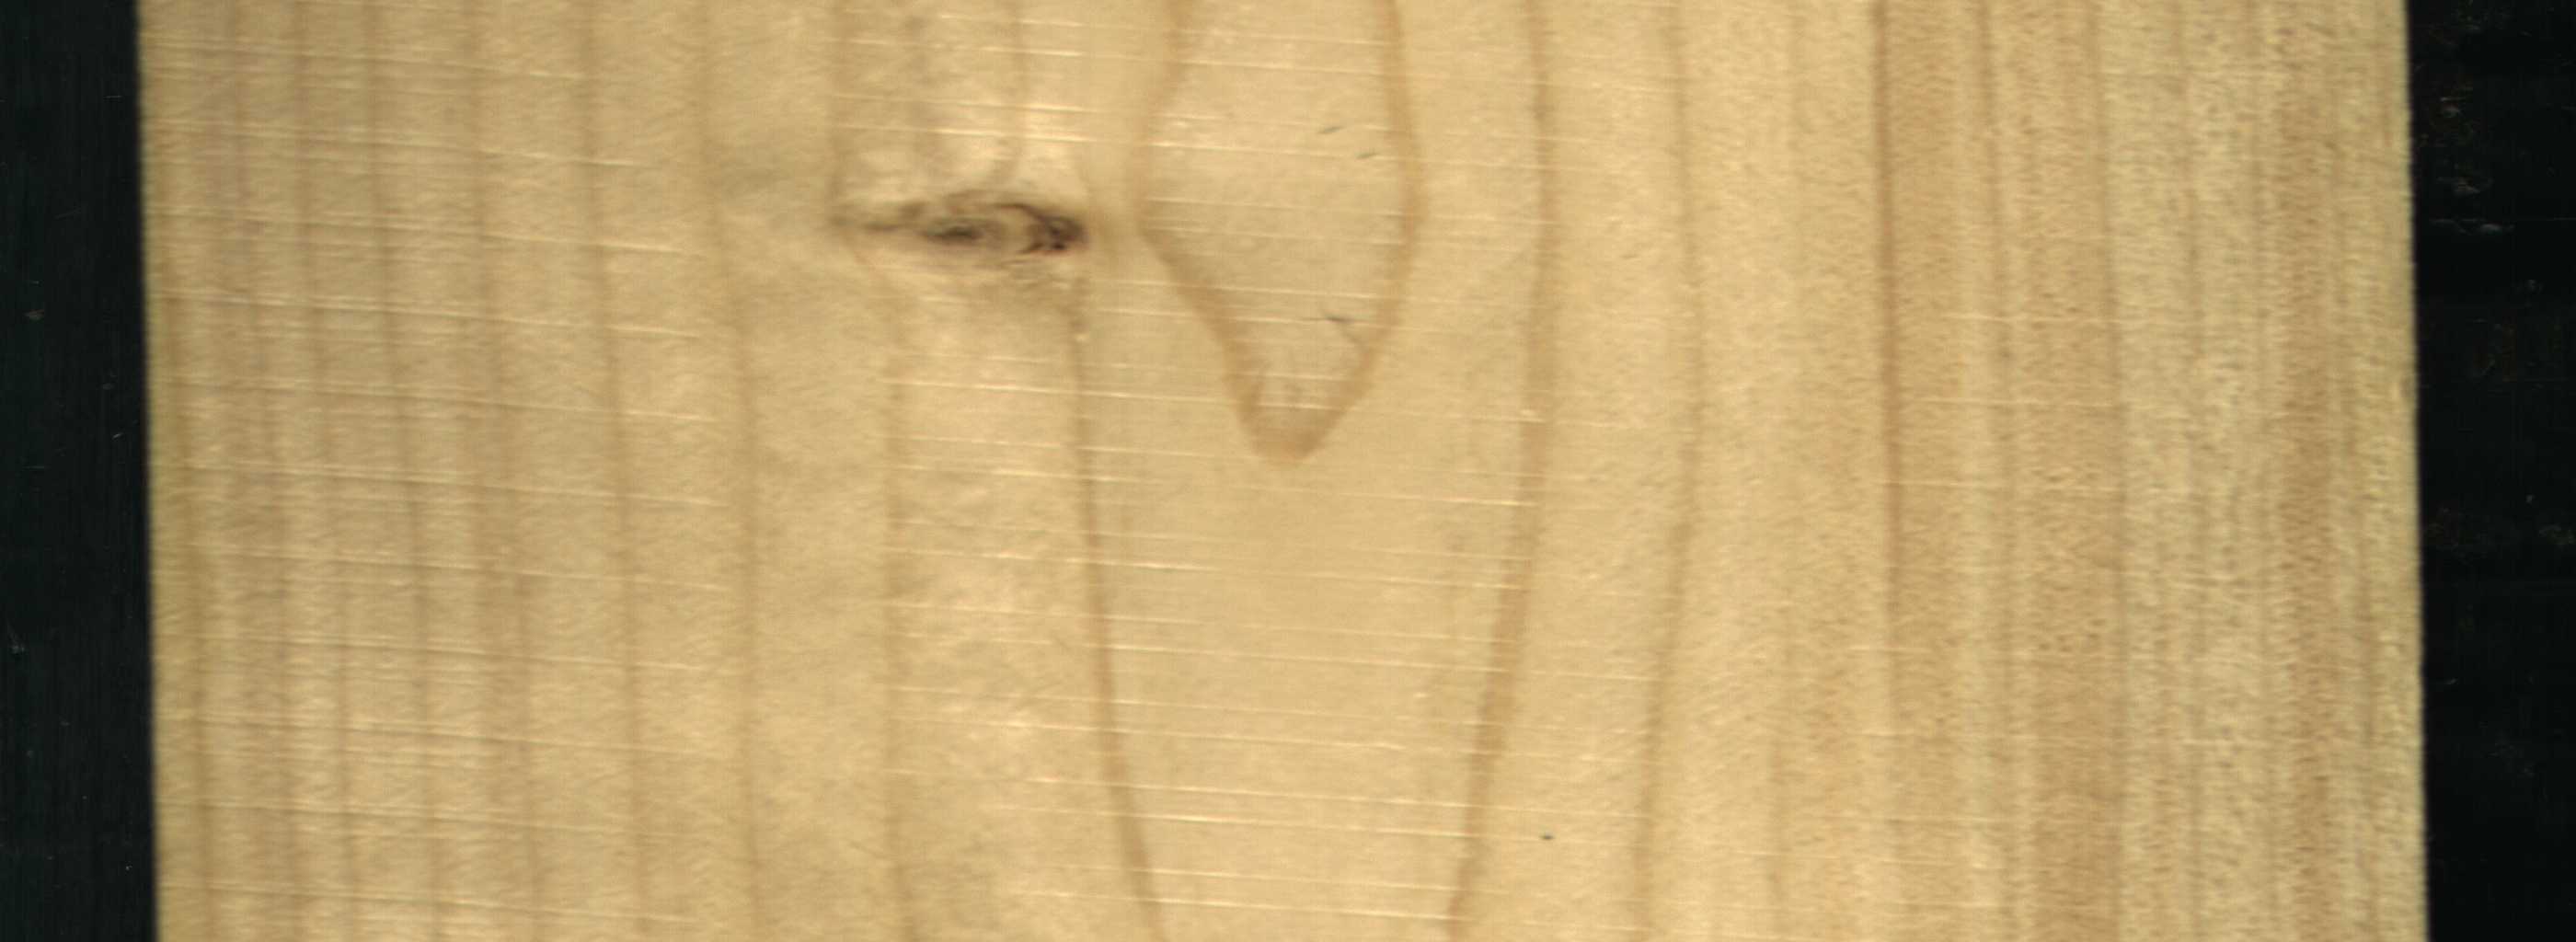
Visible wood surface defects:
Live_Knot